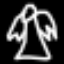
Label: angel